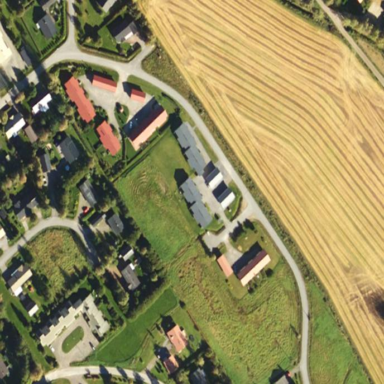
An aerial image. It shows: Residential area.